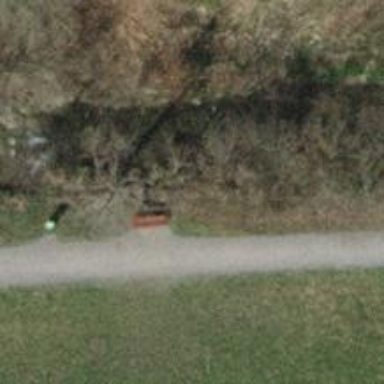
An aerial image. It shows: Bench.